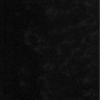
Label: dusty